Question: Given a description of the three-view drawing of a solid figure, find the maximum number of small cubes that the solid figure can be composed of when the three-view constraints are met.
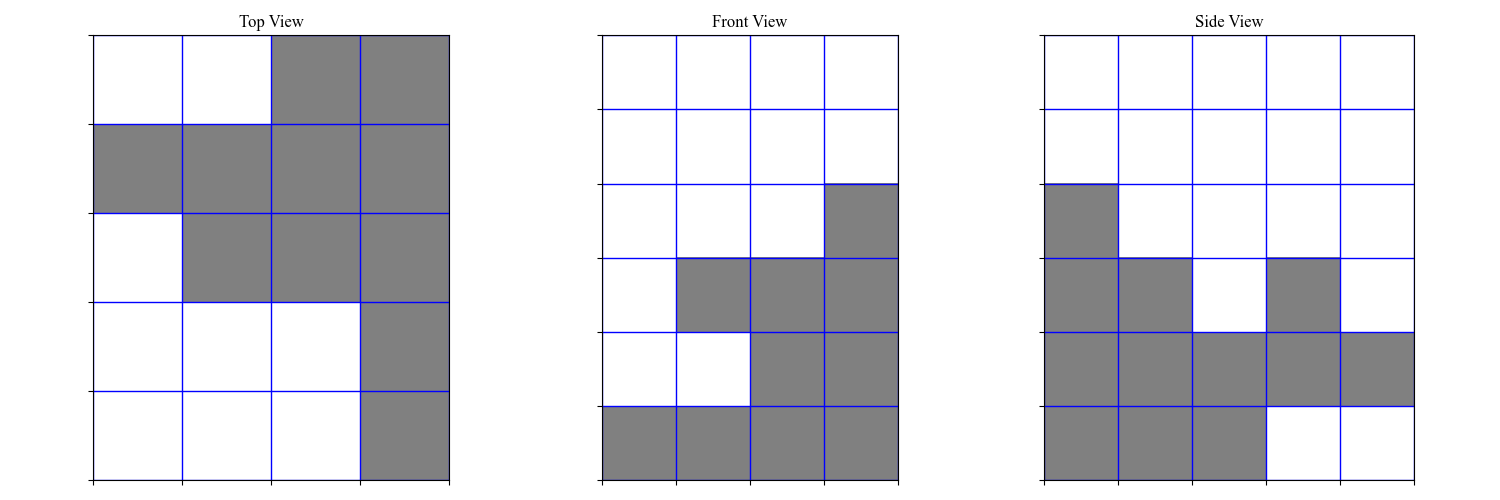
Answer: 24